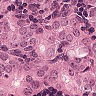
Metastatic tissue present: yes